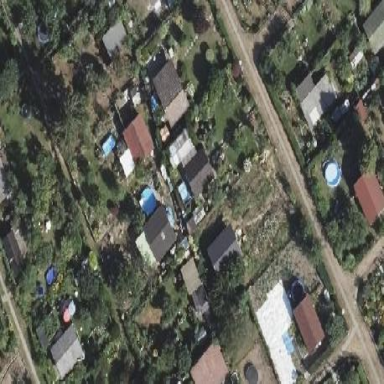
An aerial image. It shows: Plot within allotments.